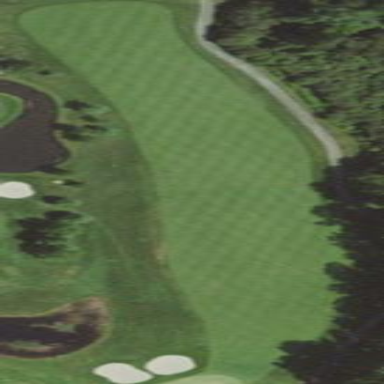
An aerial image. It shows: Grassy area designated as golf fairway.